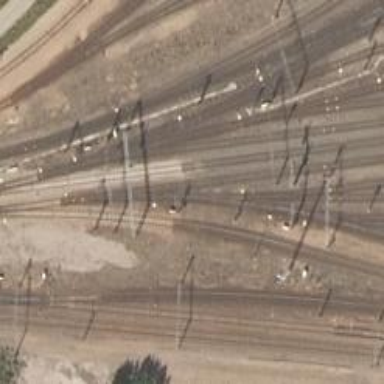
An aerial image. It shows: Railway signal.